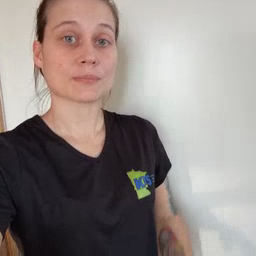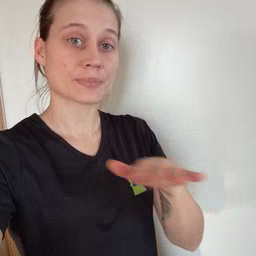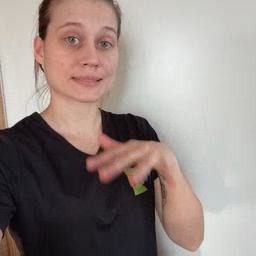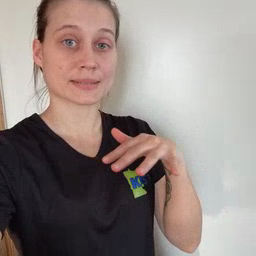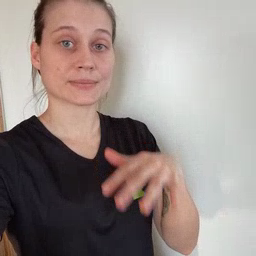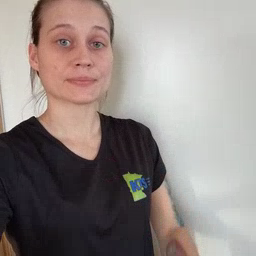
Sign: mitten